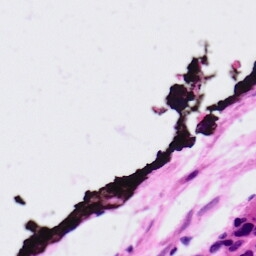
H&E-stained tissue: Ovarian